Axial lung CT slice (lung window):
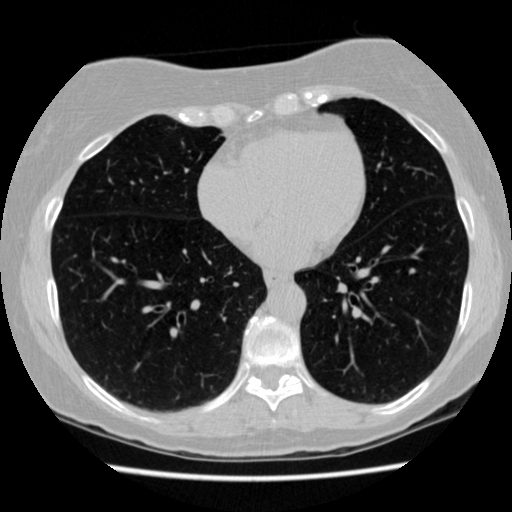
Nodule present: no